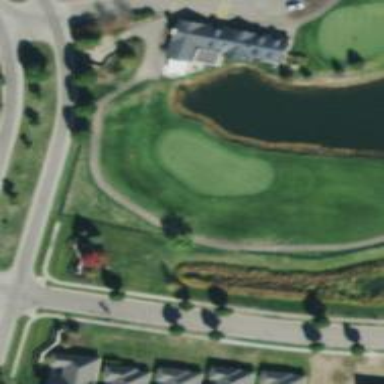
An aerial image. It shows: Golf hole.